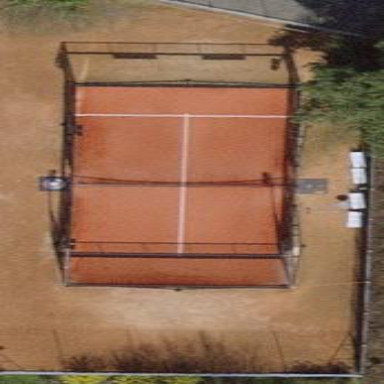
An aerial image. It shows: Tennis court on pitch.